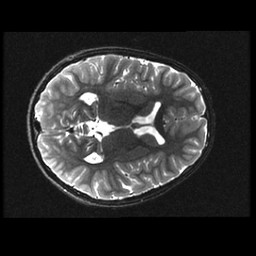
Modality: T2w
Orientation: axial
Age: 12
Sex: male
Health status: ill
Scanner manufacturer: ge
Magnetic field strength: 3 T
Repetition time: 7.5 s
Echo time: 0.1015 s